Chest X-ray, PA view. Patient: 62 years old, sex M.
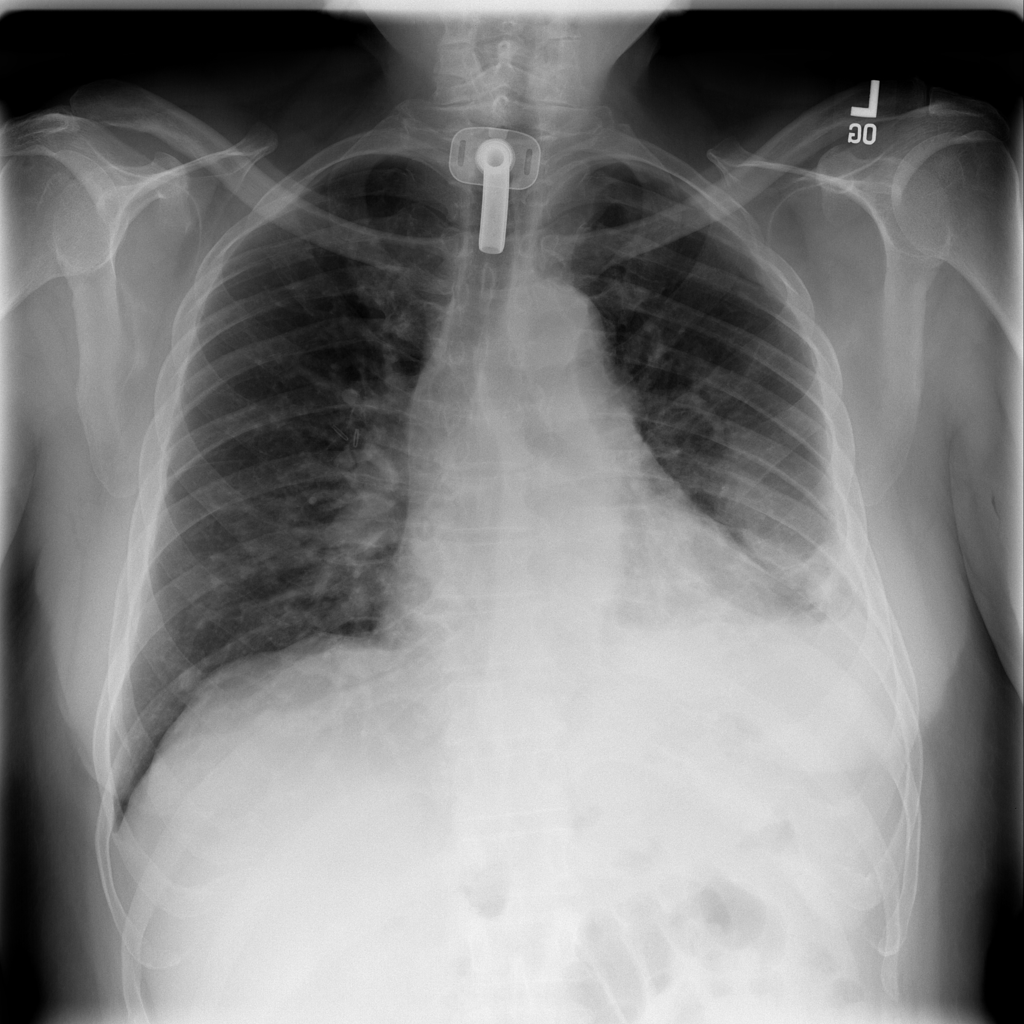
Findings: Effusion, Pleural_Thickening